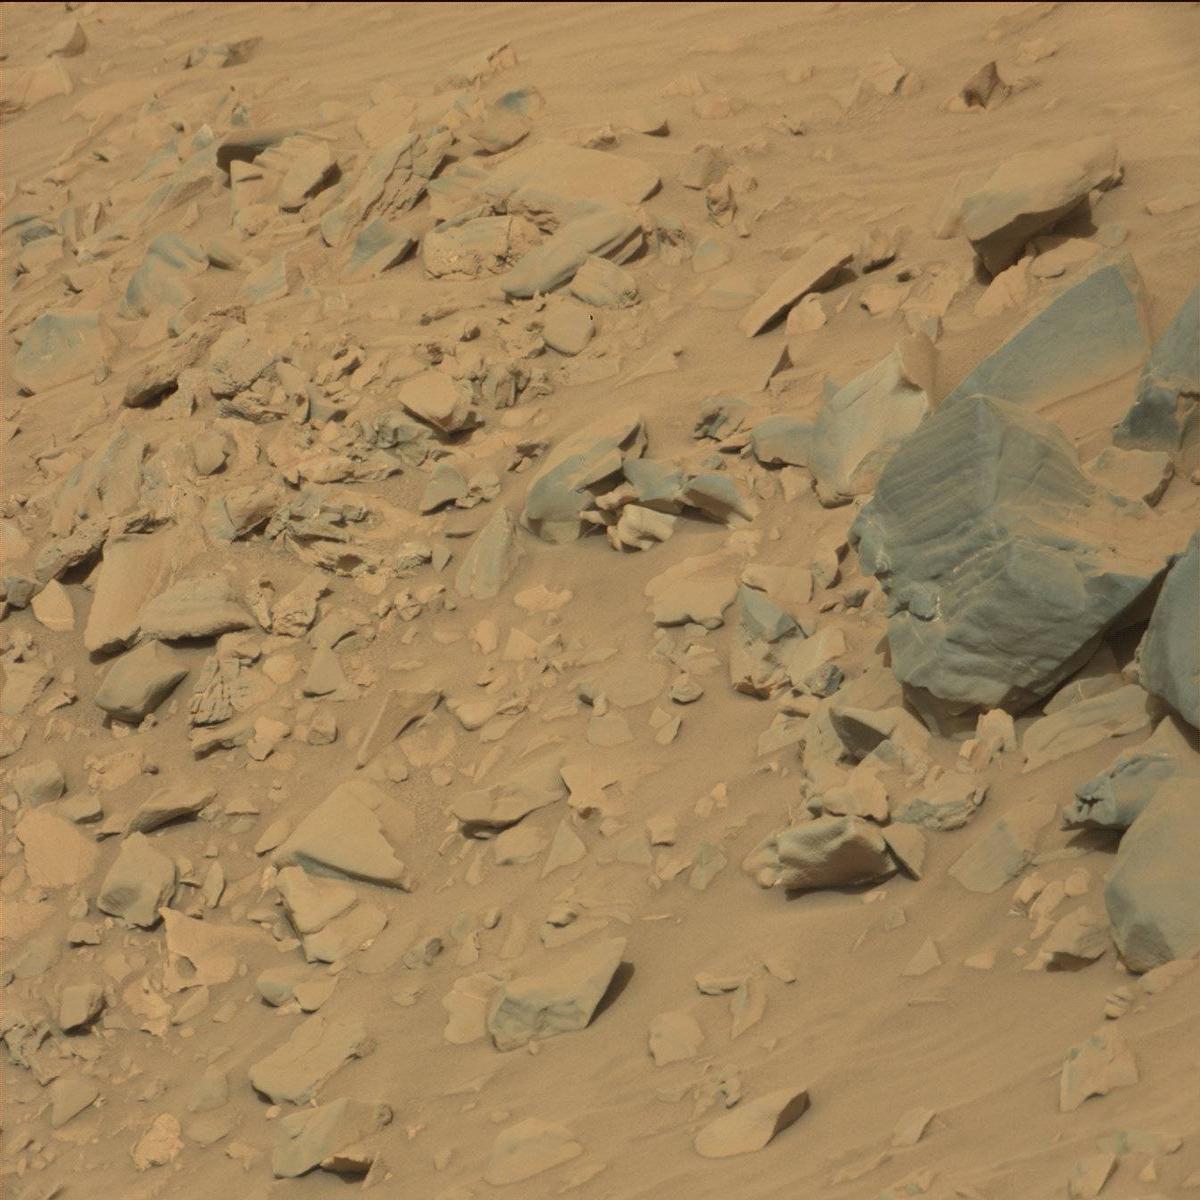
Terrain classes present: Bedrock, Sand / Soil